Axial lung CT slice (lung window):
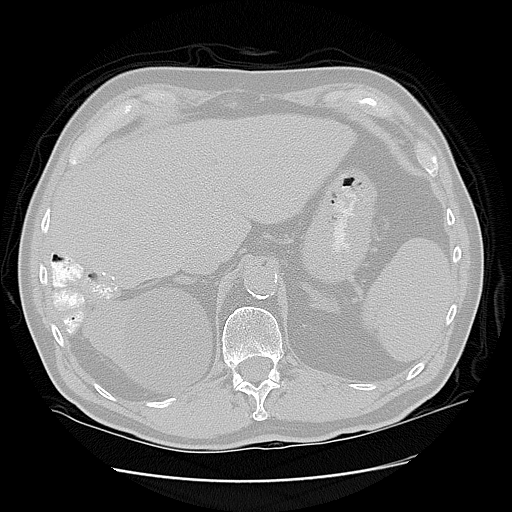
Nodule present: no